Chest X-ray:
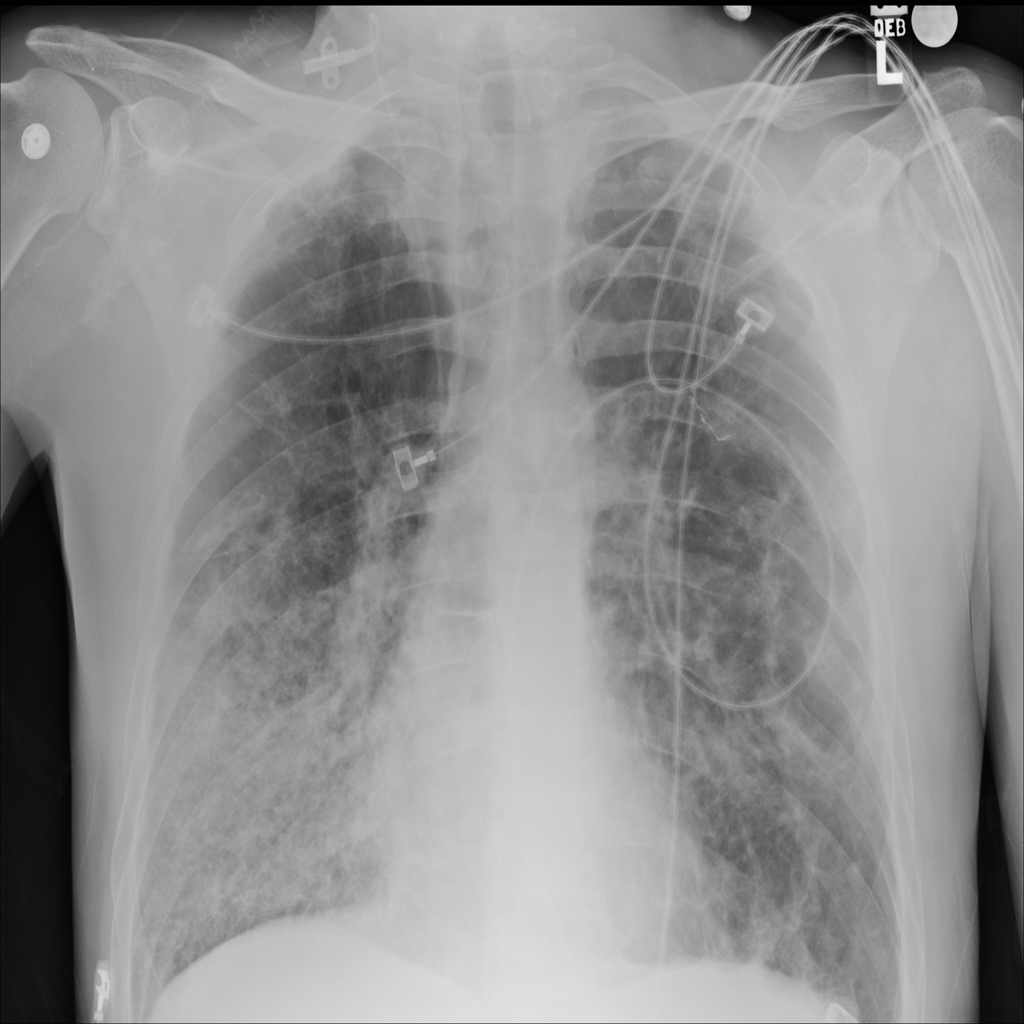
Findings: Fibrosis, Emphysema, Consolidation, Effusion
No abnormal finding: no